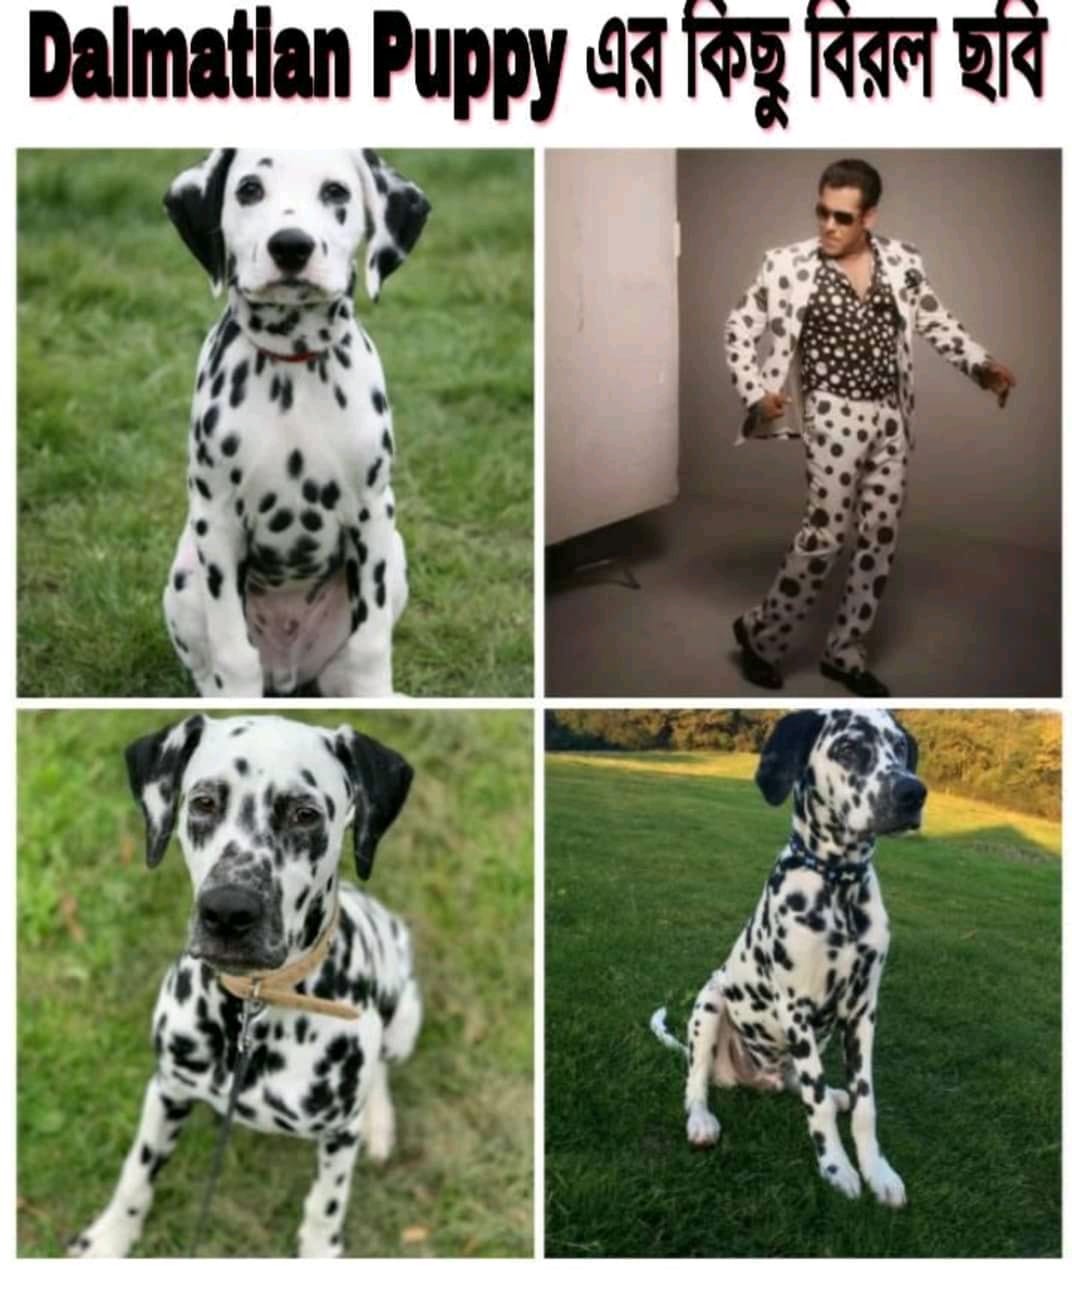
Caption: Dalmatlan Puppy  এর কিছু বিরল ছবি
Label: hate